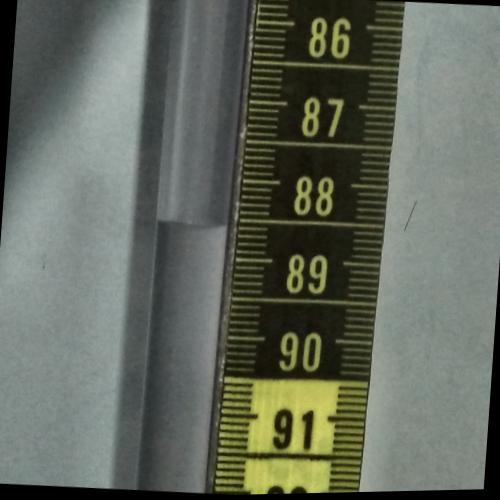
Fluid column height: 88.6 cm